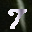
Label: 7